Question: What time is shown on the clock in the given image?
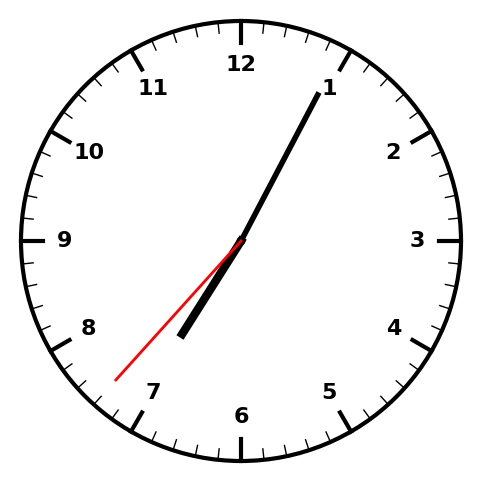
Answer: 07:04:37